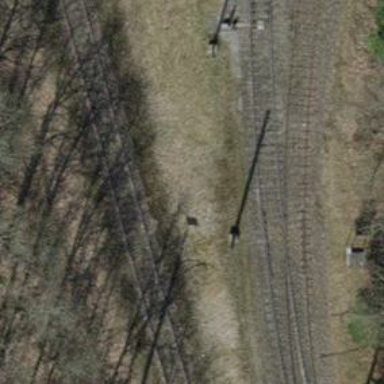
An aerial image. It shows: Single railway spur track.